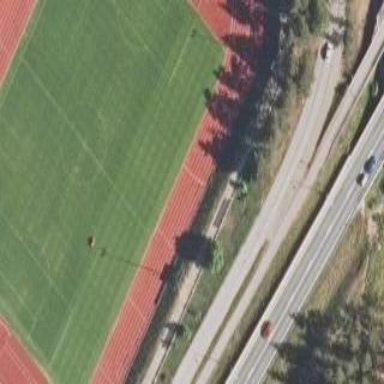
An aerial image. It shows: Pitch for soccer and athletics activities on leisure land.